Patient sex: M
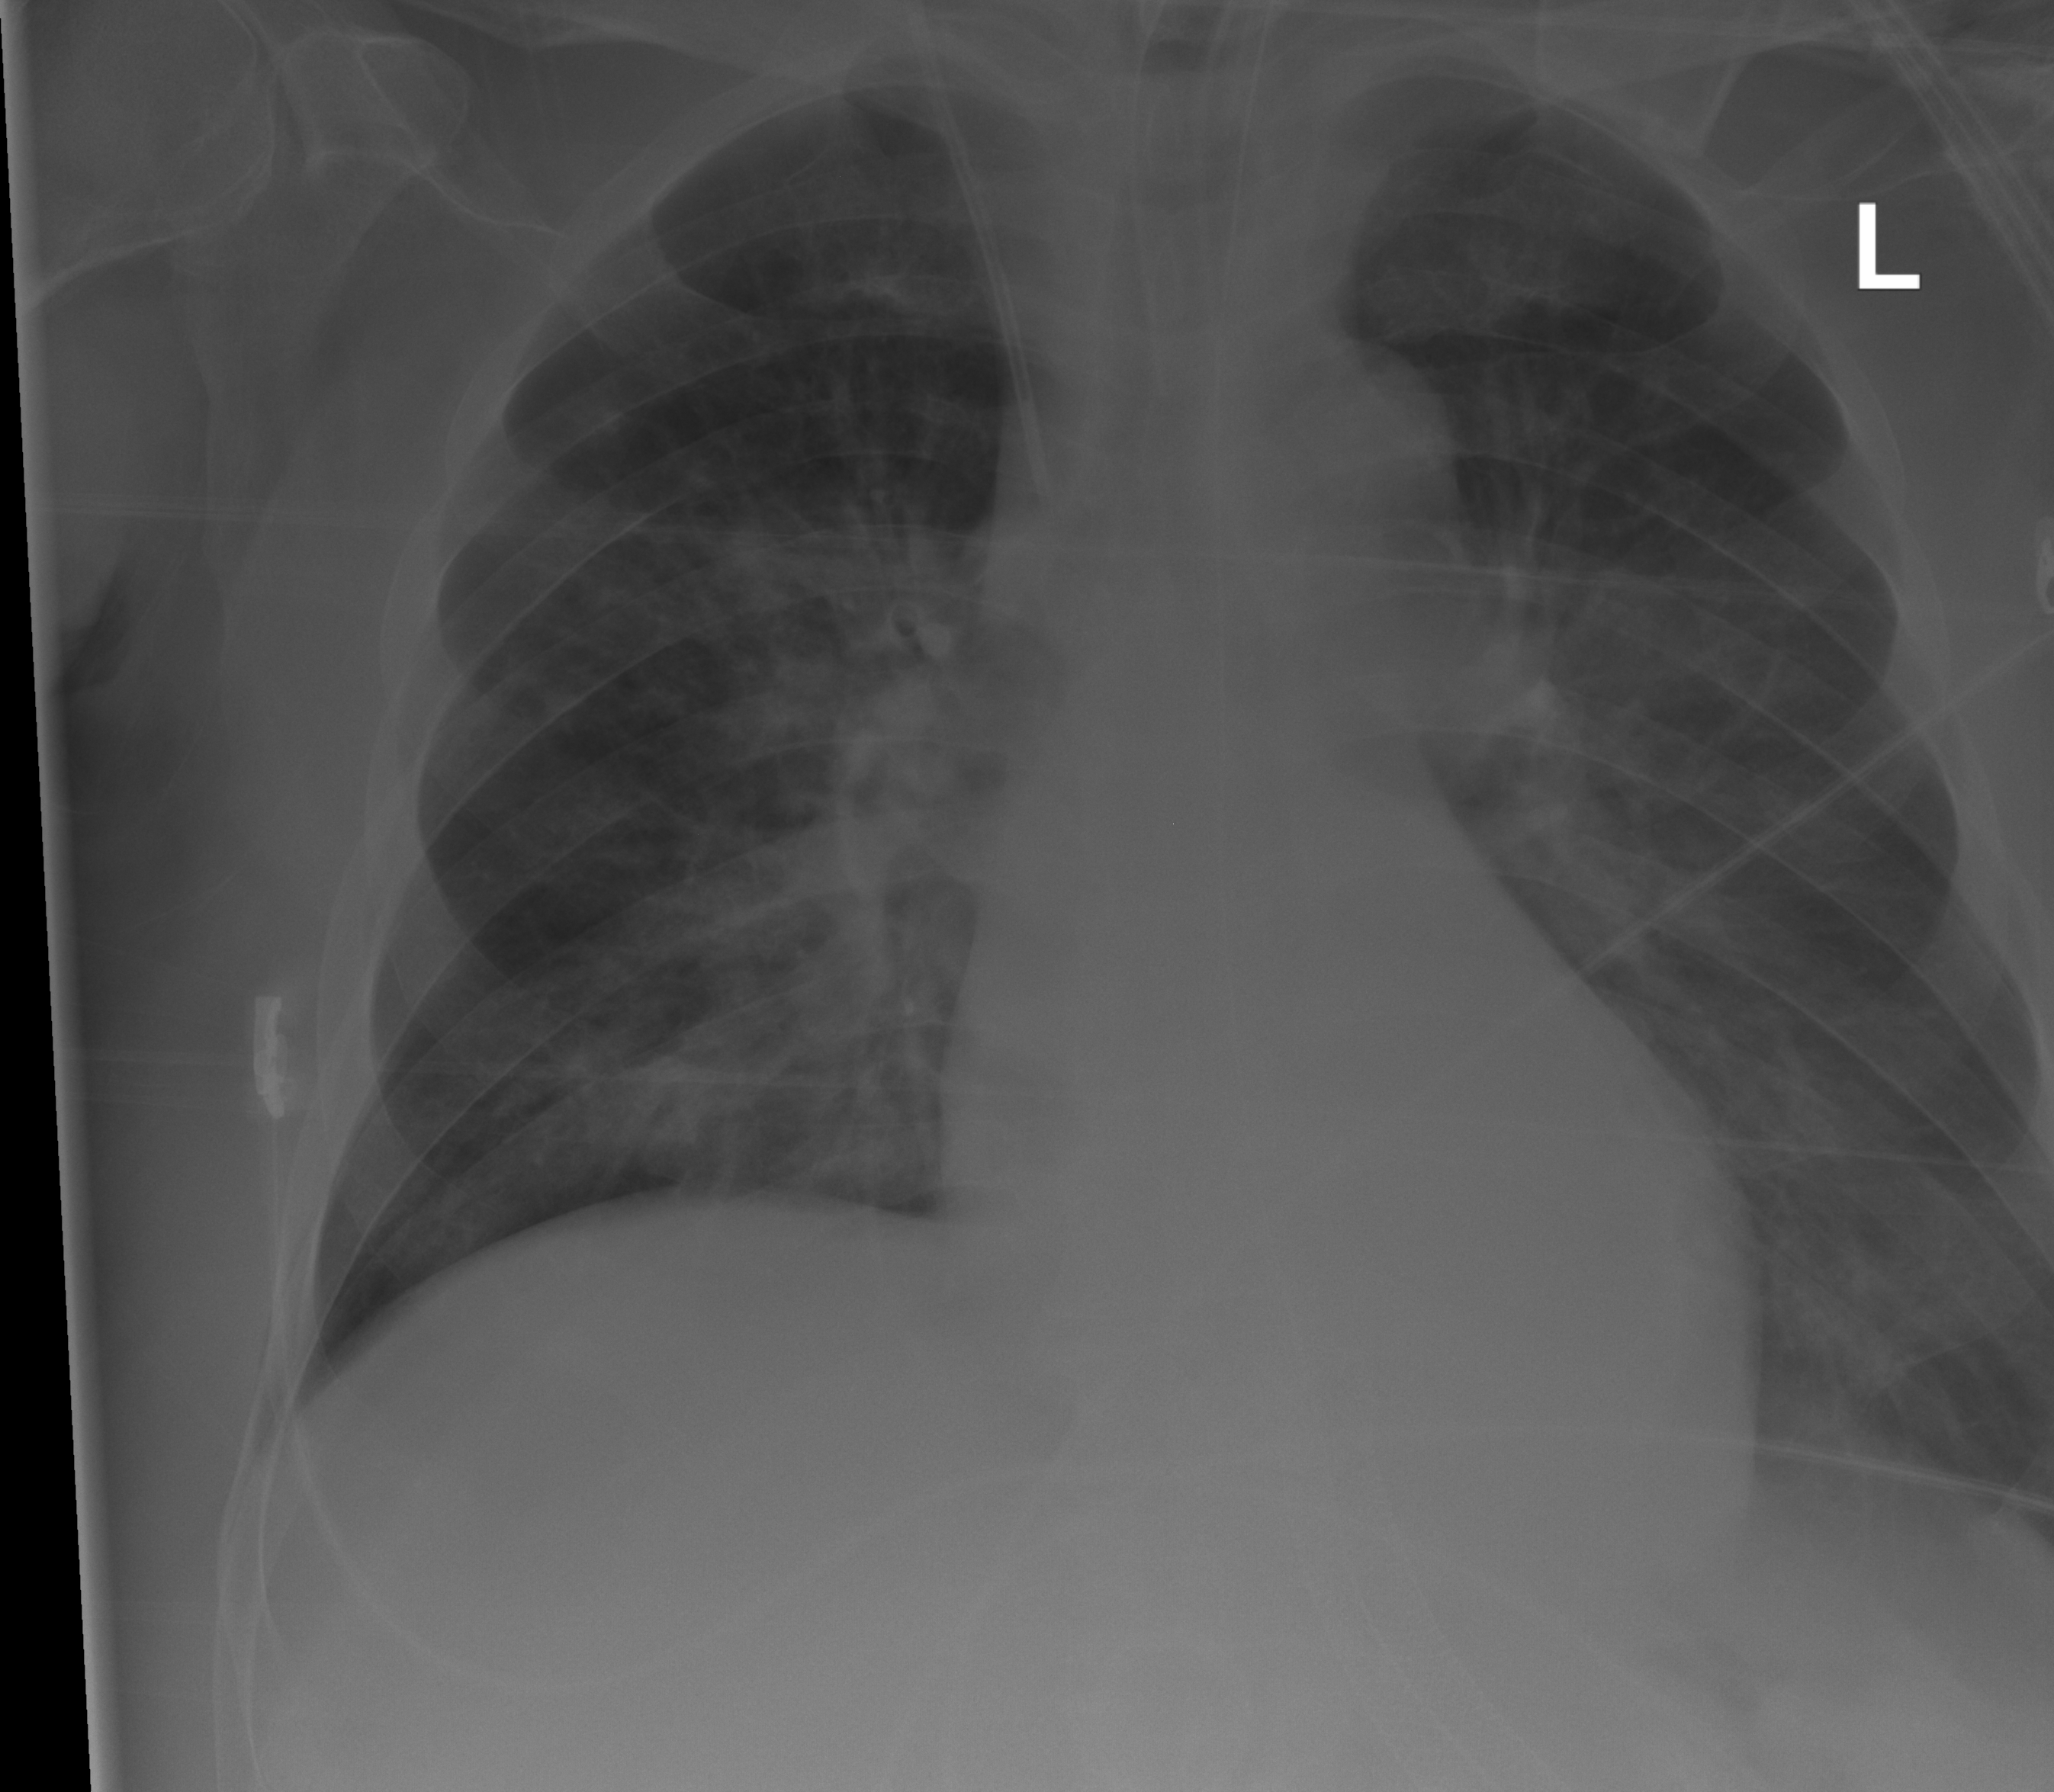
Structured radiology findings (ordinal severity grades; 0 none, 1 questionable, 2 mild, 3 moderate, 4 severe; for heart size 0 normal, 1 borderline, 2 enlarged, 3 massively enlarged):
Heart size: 0
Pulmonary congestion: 0
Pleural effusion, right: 0
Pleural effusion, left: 2
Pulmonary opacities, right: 0
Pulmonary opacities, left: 0
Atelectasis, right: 0
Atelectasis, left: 2